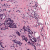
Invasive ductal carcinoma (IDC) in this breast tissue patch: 1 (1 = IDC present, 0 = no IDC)